Interaction volume radius: 5 \u00c5
Interaction volume height: 20 \u00c5
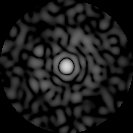
Disorder parameter: 0.7903